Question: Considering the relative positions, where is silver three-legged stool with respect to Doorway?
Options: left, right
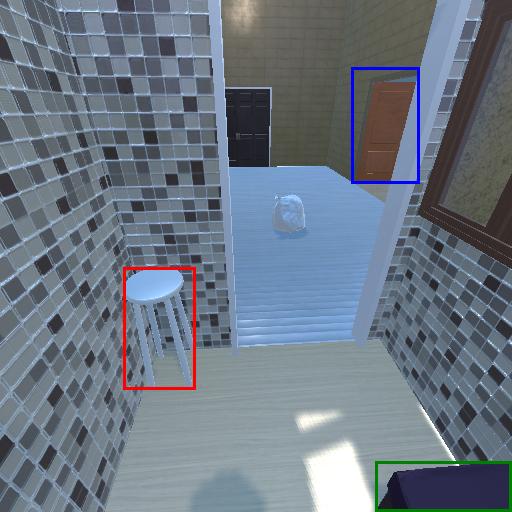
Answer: left